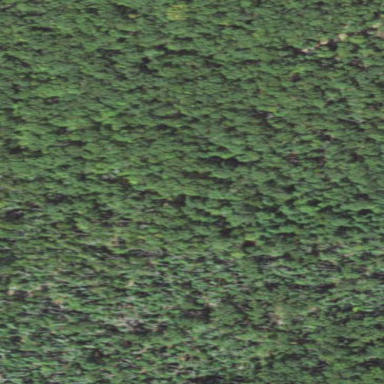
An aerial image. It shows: Mixed woodland with various types of leaves.